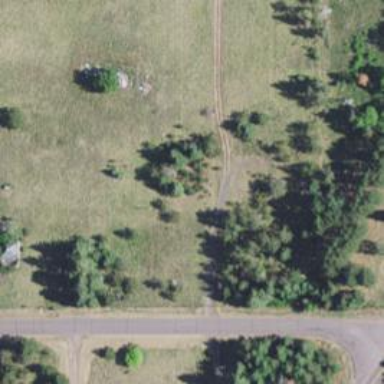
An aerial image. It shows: Driveway.